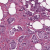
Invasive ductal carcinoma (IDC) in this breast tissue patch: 1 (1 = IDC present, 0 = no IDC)